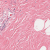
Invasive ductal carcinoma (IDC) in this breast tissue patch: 0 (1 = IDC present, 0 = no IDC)